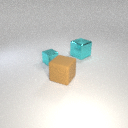
large brown rubber cube to the left of large cyan metal cube